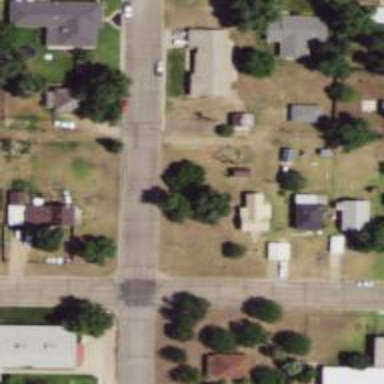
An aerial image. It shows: Alley classified as service road.